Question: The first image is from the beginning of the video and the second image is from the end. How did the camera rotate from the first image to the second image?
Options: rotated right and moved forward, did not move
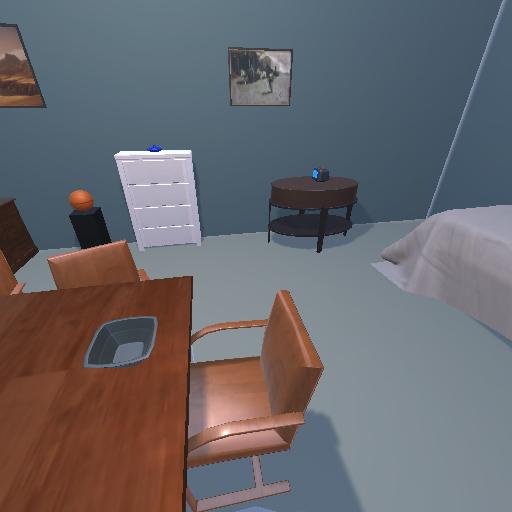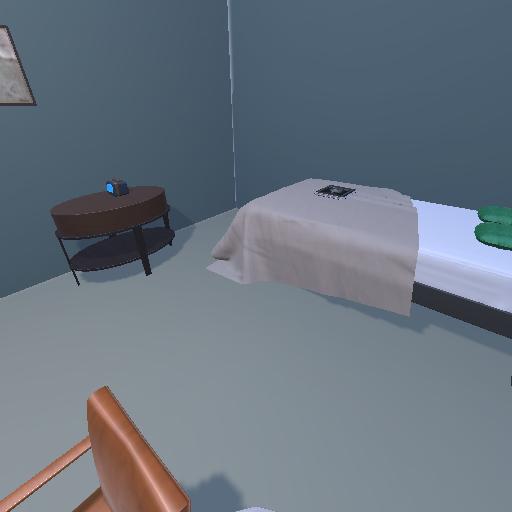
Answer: rotated right and moved forward